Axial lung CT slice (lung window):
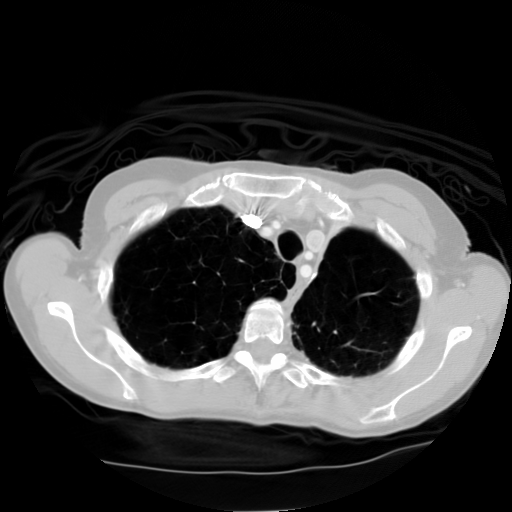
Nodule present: no